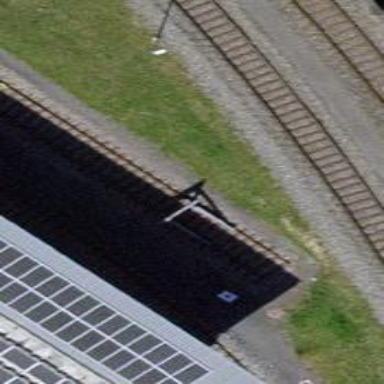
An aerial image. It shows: Railway buffer stop.